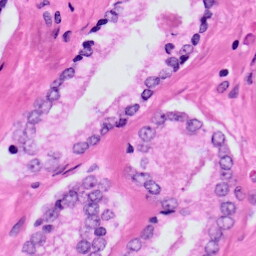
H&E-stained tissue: Prostate